Current action and preconditions to check: trajectory_clear

Your task: For each precondition in the list above, predict whether it will hold at this action.

Consider the current scene as observed from the mobile robot's camera, and analyze the predicted future states of all dynamic agents (e.g., people, animals, vehicles, or any moving entities) within the NEXT SECOND.

IMPORTANT: Only answer "very likely" if you are absolutely certain—based on strong, clear evidence—that a dynamic agent will violate the precondition in the predicted future state. Do NOT answer "very likely" for unlikely, ambiguous, or low-probability risks.

Ask yourself for each precondition: Is there a high probability, with clear and convincing evidence, that the predicted future states of any dynamic agent will interfere with the predicted future state of the currently executing action within the NEXT SECOND, causing that precondition to fail?

Assess the risk level based on these predictions. Use "likely" or "very likely" if motions create a clear risk of interference.

Use "neutral" or "improbable" if agents are nearby but their predicted paths are clearly diverging or non-conflicting.

Failure Risk Categories: "very improbable", "improbable", "neutral", "likely", "very likely"

Answer Format: Output ONLY the probability_of_failure value from these categories: "very improbable", "improbable", "neutral", "likely", "very likely"

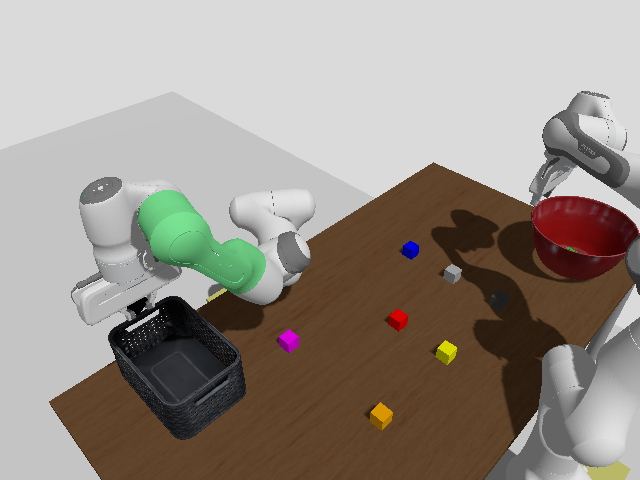

Answer: very improbable